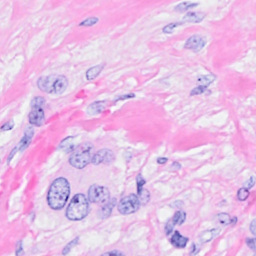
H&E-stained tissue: Breast